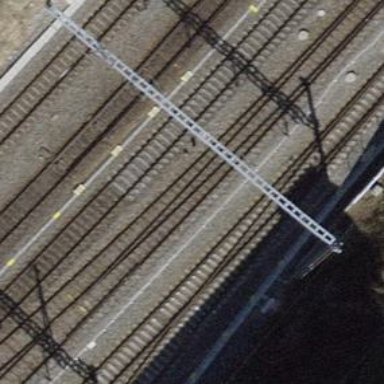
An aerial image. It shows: Siding railway track with electrified contact line.